Aerial crown-view tile of a tropical tree (Barro Colorado Island, Panama), acquired 20250317:
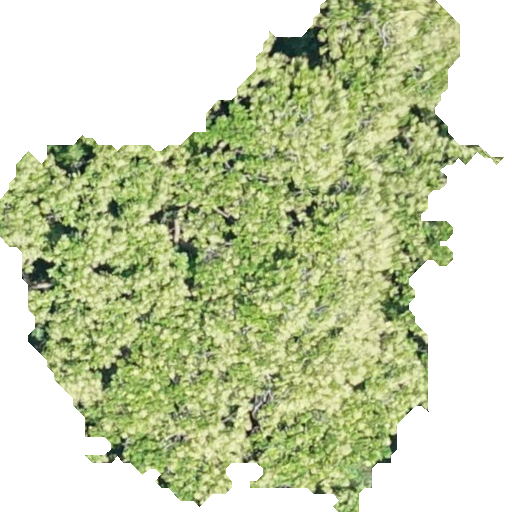
Species: Anacardium excelsum
GBIF accepted scientific name: Anacardium excelsum
Crown area: 235.861 m²